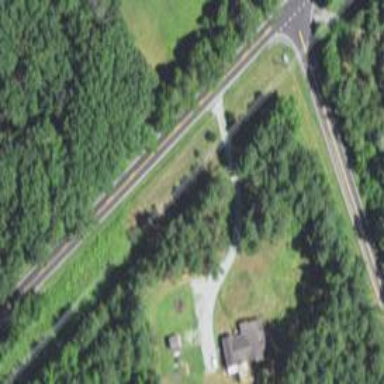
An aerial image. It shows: Driveway leading to service road.